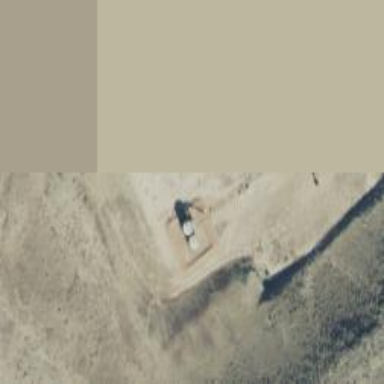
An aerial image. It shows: Petroleum well that is man-made.